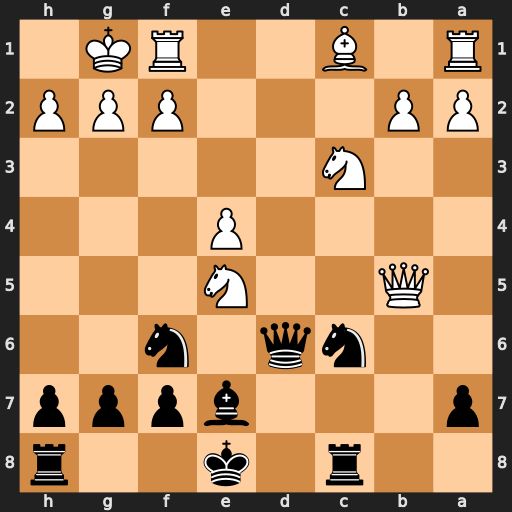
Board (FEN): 2r1k2r/p3bppp/2nq1n2/1Q2N3/4P3/2N5/PP3PPP/R1B2RK1
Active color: b
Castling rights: k
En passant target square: -
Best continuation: Qxe5 Qxe5 Nxe5